Aerial crown-view tile of a tropical tree (Barro Colorado Island, Panama), acquired 20241112:
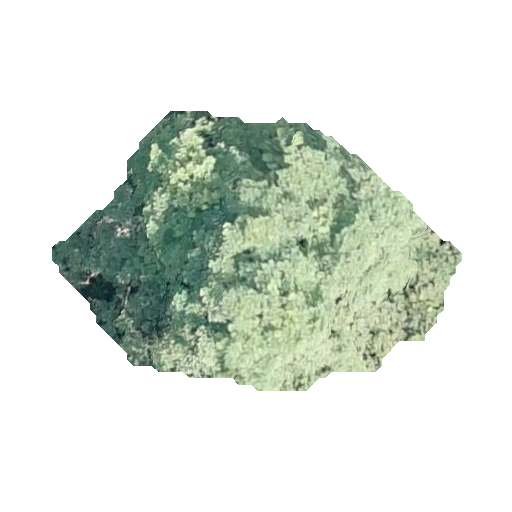
Species: Tabebuia rosea
GBIF accepted scientific name: Tabebuia rosea
Crown area: 120.262 m²